Current action and preconditions to check: path_clear

Your task: For each precondition in the list above, predict whether it will hold at this action.

Consider the current scene as observed from the mobile robot's camera, and analyze the predicted future states of all dynamic agents (e.g., people, animals, vehicles, or any moving entities) within the NEXT SECOND.

IMPORTANT: Only answer "very likely" if you are absolutely certain—based on strong, clear evidence—that a dynamic agent will violate the precondition in the predicted future state. Do NOT answer "very likely" for unlikely, ambiguous, or low-probability risks.

Ask yourself for each precondition: Is there a high probability, with clear and convincing evidence, that the predicted future states of any dynamic agent will interfere with the predicted future state of the currently executing action within the NEXT SECOND, causing that precondition to fail?

Assess the risk level based on these predictions. Use "likely" or "very likely" if motions create a clear risk of interference.

Use "neutral" or "improbable" if agents are nearby but their predicted paths are clearly diverging or non-conflicting.

Failure Risk Categories: "very improbable", "improbable", "neutral", "likely", "very likely"

Answer Format: Output ONLY the probability_of_failure value from these categories: "very improbable", "improbable", "neutral", "likely", "very likely"

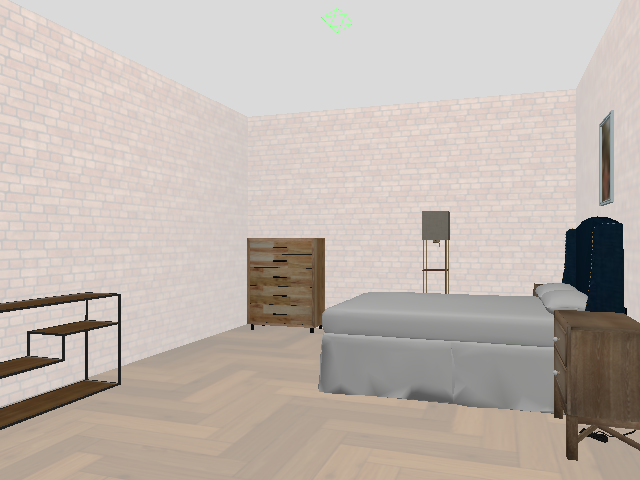

Answer: very improbable